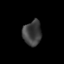
Tissue: lung
Cell type: T cells
Senescence score: 0.09441
Nuclear area (px): 451
Mean DAPI intensity: 61.854